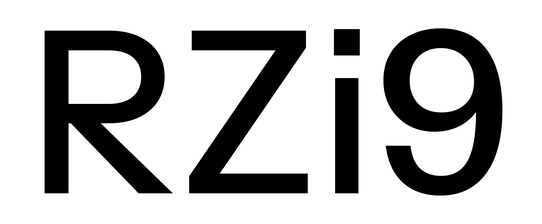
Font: InstrumentSans_Medium